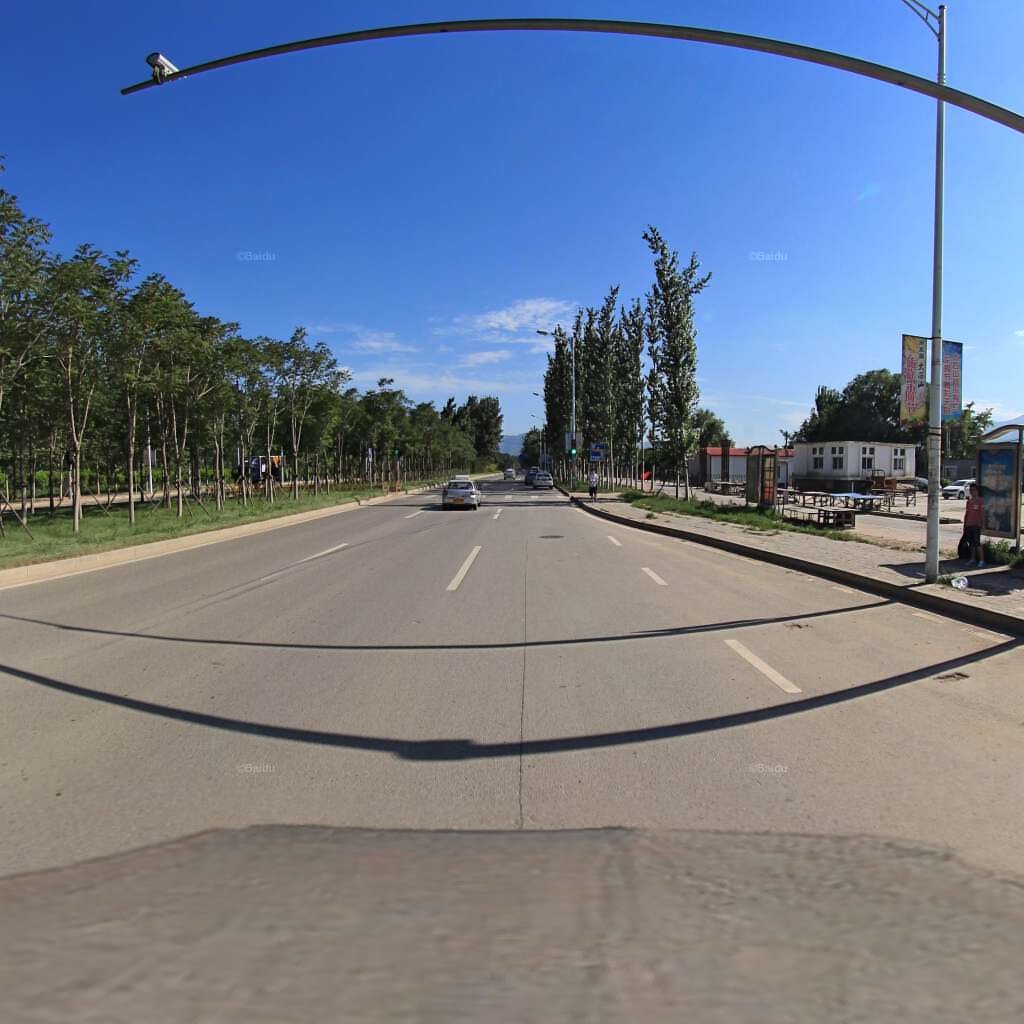
Region: Haidian
Road damage annotations: longitudinal crack